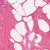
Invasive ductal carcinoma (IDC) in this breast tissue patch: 0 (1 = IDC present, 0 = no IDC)